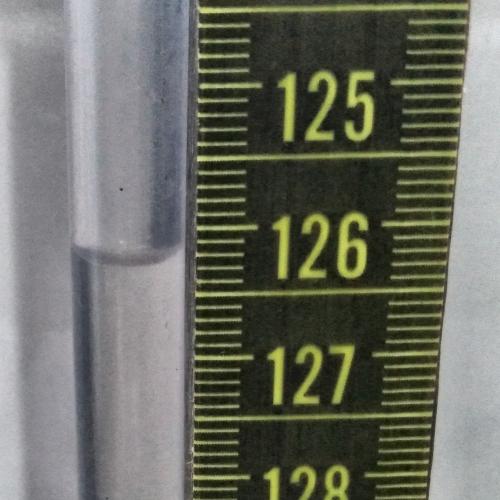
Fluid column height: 126.2 cm